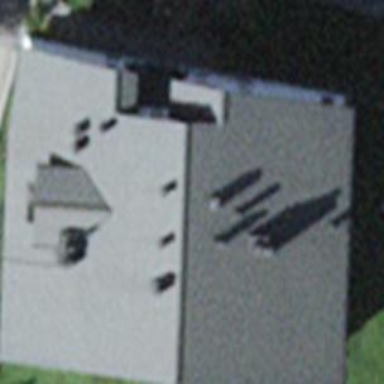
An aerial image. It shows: Building with tile roof.